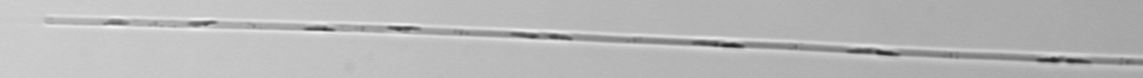
Label: Leptocylindrus